Question: I have created a BIRT report with a chart which gets data from a oracle database.
I got the chart done properly. Now i need to add 4-5 markers to the chart.
Values for markers which could be changed are also stored in a database.
I tried the scripts mentioned in this article with some modifications <URL>
'''
function beforeGeneration(chart, icsc)
{
importPackage(Packages.org.eclipse.birt.chart.model.component.impl);
importPackage(Packages.org.eclipse.birt.chart.model.data.impl);
importPackage(Packages.org.eclipse.birt.chart.model.attribute);
importPackage(Packages.org.eclipse.birt.chart.model.attribute.impl);
var chart = icsc.getChartInstance();
var yAxis = chart.getBaseAxes()[0];
var min_value = icsc.getExternalContext().getScriptable().getPersistentGlobalVariable("min_val");
var ok_value = icsc.getExternalContext().getScriptable().getPersistentGlobalVariable("ok_val");
var great_value = icsc.getExternalContext().getScriptable().getPersistentGlobalVariable("great_val");
min_ml = MarkerLineImpl.create(yAxis, NumberDataElementImpl.create(min_value));
min_ml.getLabel().getCaption().setValue("Minimum");
min_ml.getLineAttributes().getColor().set(255,0,0);
}
'''
It generates a marker but at the wrong location.
Seems like it doesn't properly get marked according to the x axis values.

What could be the issue in this script?
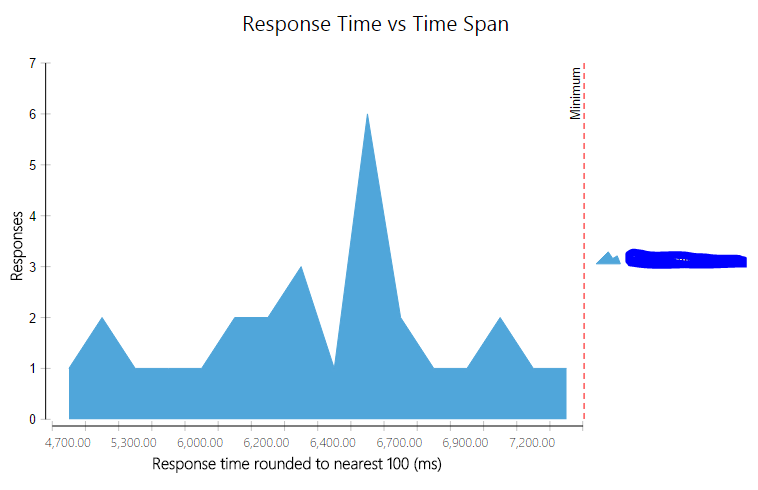
Answer: I have found the issue with the script.
I tried giving a hard coded value to the min_value then it worked. After debugging i found out that the data format of the X axis was with decimals which didn't match with the integer format value taken from the database.
From the format chart window i changed the axis data format to a number with 0 decimals.Then it worked :)